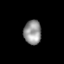
Tissue: lung
Cell type: Epithelial cells
Senescence score: 0.2048
Nuclear area (px): 418
Mean DAPI intensity: 147.498